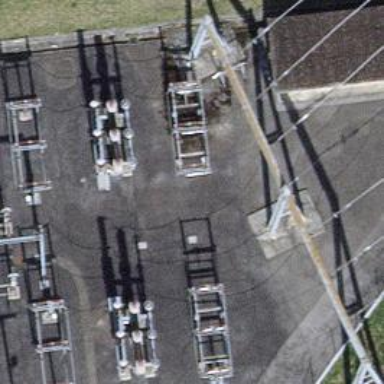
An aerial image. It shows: Three cables of power line.